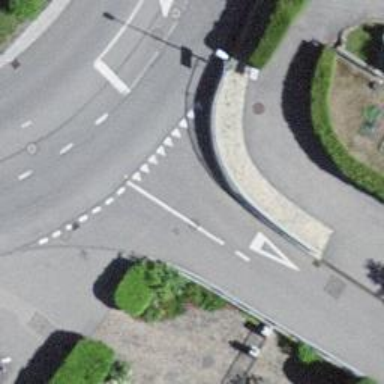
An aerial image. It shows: Road with "give way" sign.